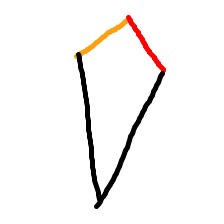
Shape: kite